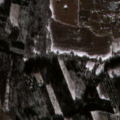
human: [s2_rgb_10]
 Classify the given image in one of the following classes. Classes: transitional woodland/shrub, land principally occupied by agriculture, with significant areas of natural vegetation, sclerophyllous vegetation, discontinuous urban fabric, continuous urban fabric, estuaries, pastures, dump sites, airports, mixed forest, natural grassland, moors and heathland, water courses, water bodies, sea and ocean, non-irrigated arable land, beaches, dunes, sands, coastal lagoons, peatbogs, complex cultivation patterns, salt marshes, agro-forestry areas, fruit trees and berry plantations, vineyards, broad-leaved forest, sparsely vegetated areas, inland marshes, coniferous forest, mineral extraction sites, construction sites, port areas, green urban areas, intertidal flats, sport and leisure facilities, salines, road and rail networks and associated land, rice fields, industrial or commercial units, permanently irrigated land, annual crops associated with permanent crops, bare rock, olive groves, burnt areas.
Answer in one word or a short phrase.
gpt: non-irrigated arable land, complex cultivation patterns, broad-leaved forest, mixed forest, transitional woodland/shrub